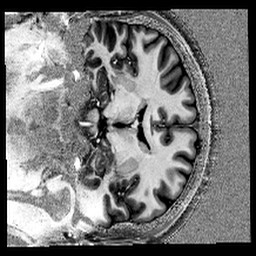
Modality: UNIT1
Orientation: coronal
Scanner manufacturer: siemens
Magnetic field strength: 6.98 T
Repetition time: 5 s
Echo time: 0.00251 s